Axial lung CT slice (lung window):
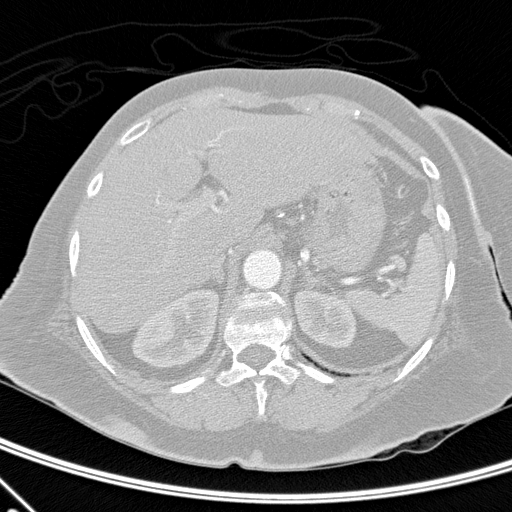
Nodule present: no